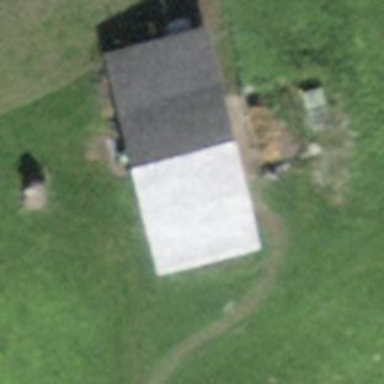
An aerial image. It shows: Barn.